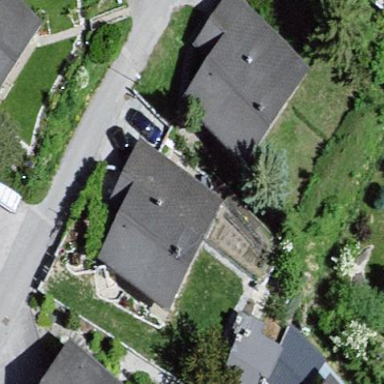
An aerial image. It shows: Residential building.